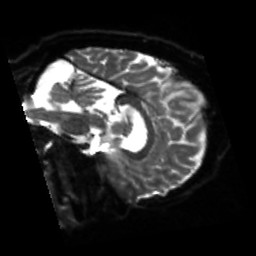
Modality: sbref
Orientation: sagittal
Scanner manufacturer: siemens
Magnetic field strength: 3 T
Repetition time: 4 s
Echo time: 0.0594 s